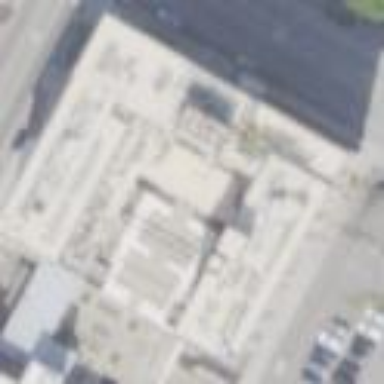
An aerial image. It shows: Part of building.